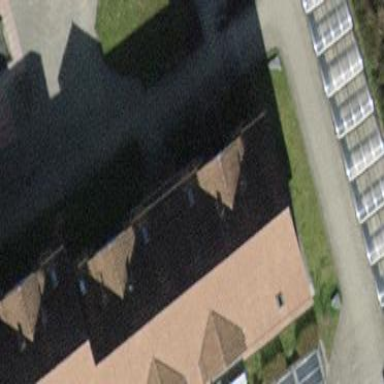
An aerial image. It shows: Apartments building with tiled roof.